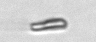
Label: fiber